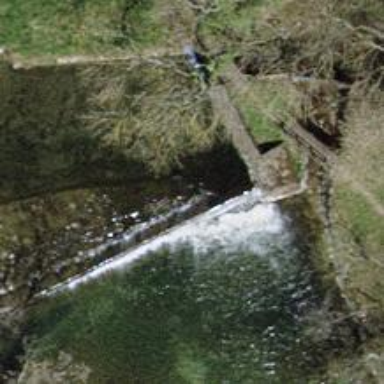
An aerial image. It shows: Weir in waterway.